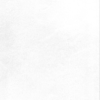
Label: dusty